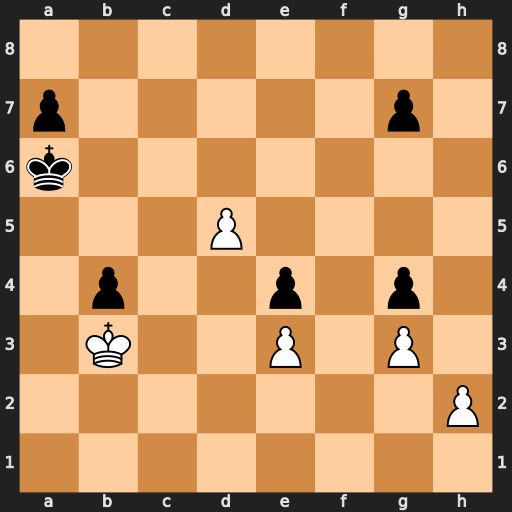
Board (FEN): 8/p5p1/k7/3P4/1p2p1p1/1K2P1P1/7P/8
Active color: w
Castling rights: -
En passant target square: -
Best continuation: Kxb4 Kb6 Kc4 a5 Kd4 a4 Kc4 a3 Kb3 a2 Kxa2